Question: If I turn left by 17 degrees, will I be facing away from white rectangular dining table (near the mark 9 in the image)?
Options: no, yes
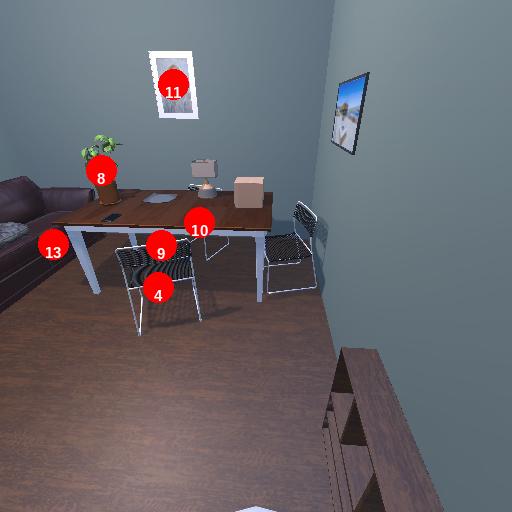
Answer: no